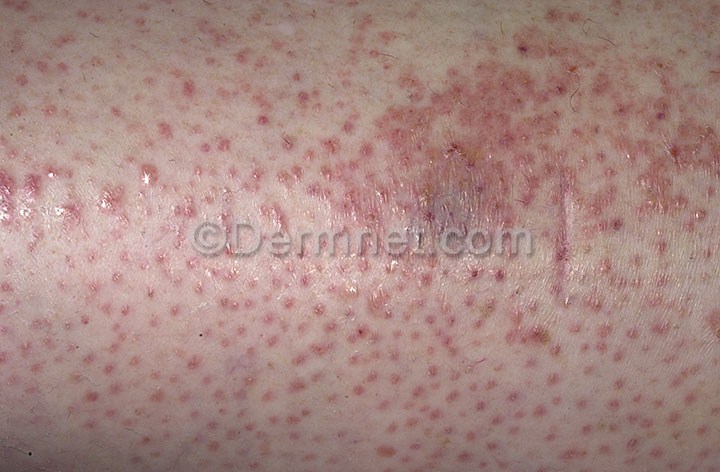
Disease: Poison Ivy Photos and other Contact Dermatitis